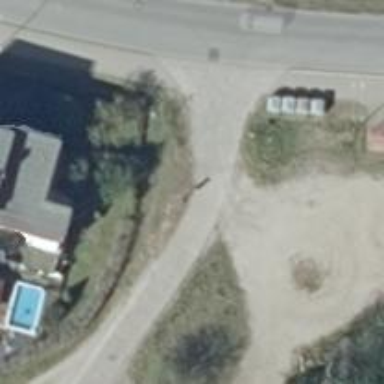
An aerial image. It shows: Residential road with concrete surface.